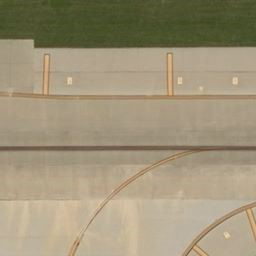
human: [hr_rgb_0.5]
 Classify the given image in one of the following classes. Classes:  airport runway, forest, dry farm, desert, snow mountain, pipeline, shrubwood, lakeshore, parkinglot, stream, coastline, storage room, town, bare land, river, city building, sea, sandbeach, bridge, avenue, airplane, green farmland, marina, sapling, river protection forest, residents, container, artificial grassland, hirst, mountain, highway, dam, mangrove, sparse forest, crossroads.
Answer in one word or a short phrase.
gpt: airport runway